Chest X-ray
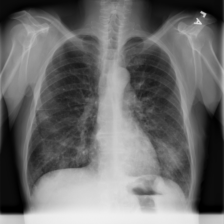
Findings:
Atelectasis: negative
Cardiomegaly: negative
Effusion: negative
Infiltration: positive
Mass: positive
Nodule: negative
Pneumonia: negative
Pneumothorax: negative
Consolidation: negative
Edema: negative
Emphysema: negative
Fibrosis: negative
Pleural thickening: negative
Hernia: negative